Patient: sex F, age 71
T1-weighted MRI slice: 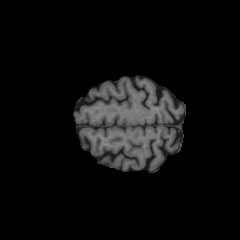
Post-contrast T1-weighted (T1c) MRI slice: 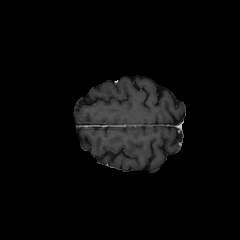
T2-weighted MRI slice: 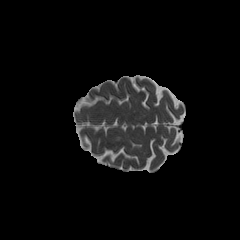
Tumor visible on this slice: no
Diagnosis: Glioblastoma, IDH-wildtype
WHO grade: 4